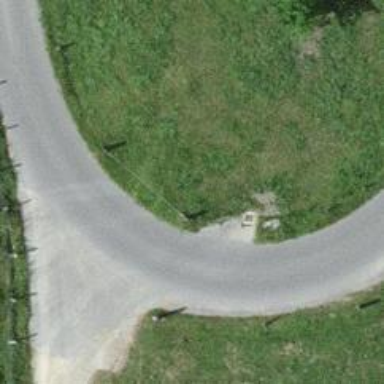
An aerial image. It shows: Unclassified road with asphalt surface.